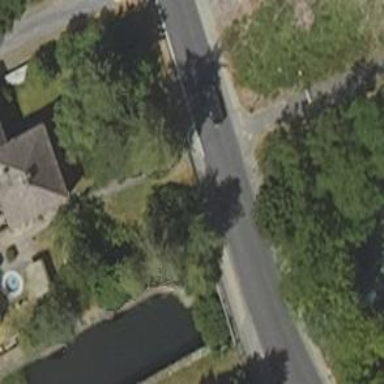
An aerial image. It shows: Secondary road bridge with asphalt surface. There is sidewalk on the left side and cycle track on the left as well.